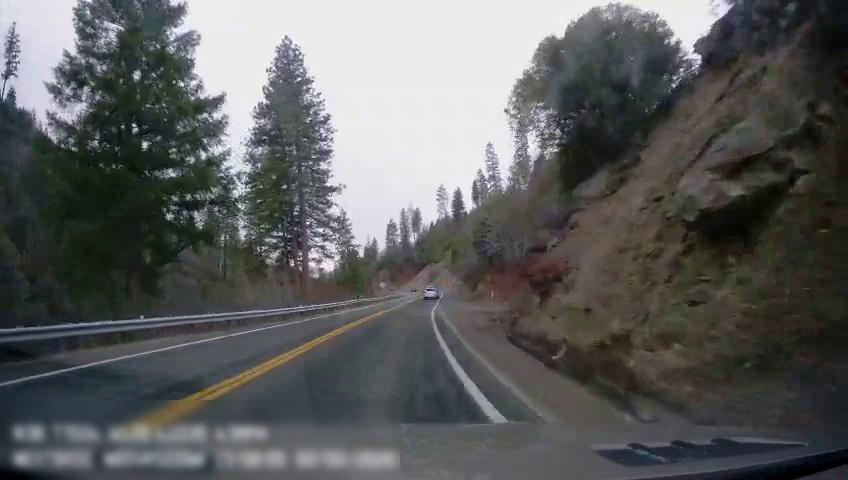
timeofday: Day
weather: Cloudy
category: Drivable Space
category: Vehicles | Car
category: Lanes | Current Lane
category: Lanes | Current Lane
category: Lanes | Opposite Lane